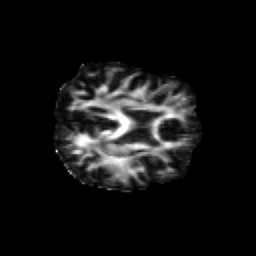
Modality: FA
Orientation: axial
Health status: healthy
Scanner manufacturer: siemens
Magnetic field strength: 3 T
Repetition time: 10 s
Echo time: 0.092 s